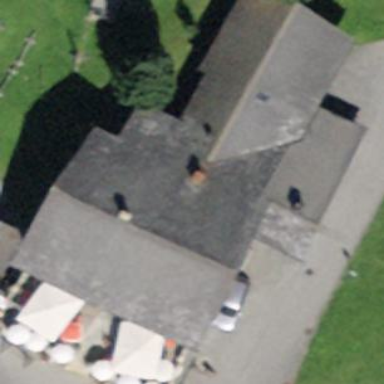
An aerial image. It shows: Building with tile roof.